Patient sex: M
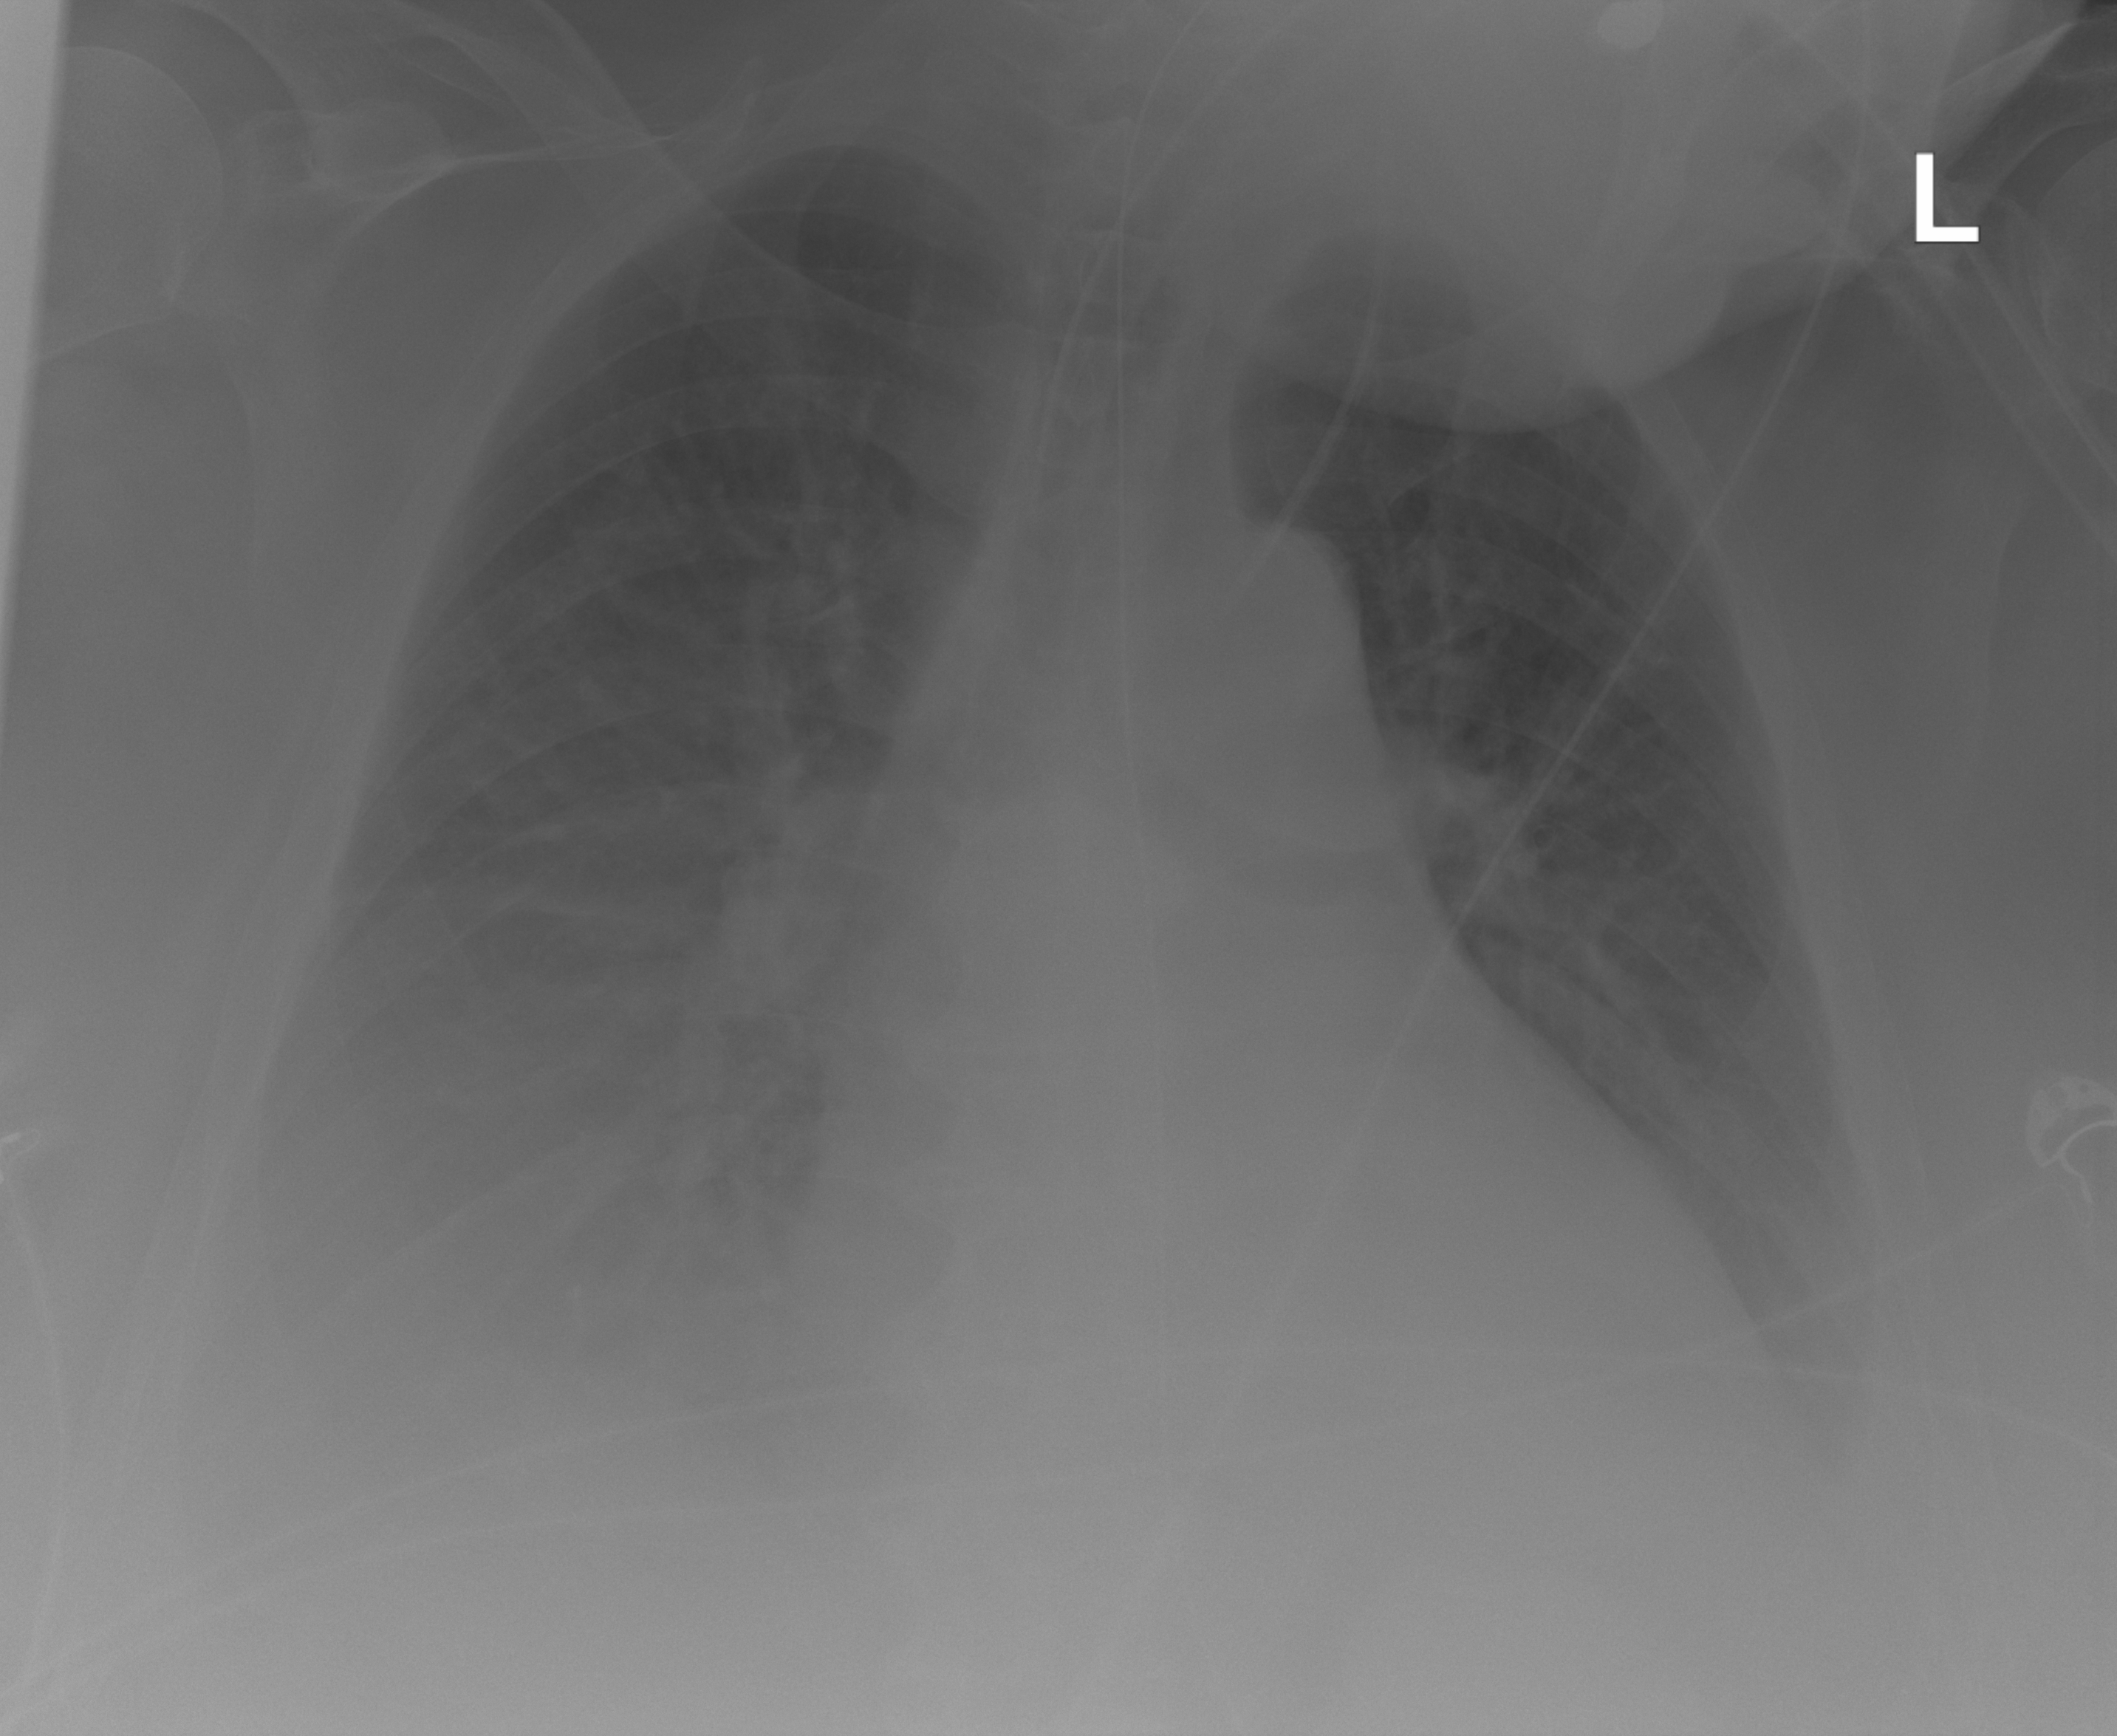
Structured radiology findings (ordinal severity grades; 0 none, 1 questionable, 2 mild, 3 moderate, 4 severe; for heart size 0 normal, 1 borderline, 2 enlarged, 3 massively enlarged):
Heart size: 2
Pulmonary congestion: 1
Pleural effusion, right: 3
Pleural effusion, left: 3
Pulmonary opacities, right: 0
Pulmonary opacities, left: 0
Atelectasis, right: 2
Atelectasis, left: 2